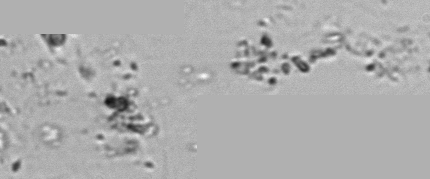
Label: Phaeocystis_debris